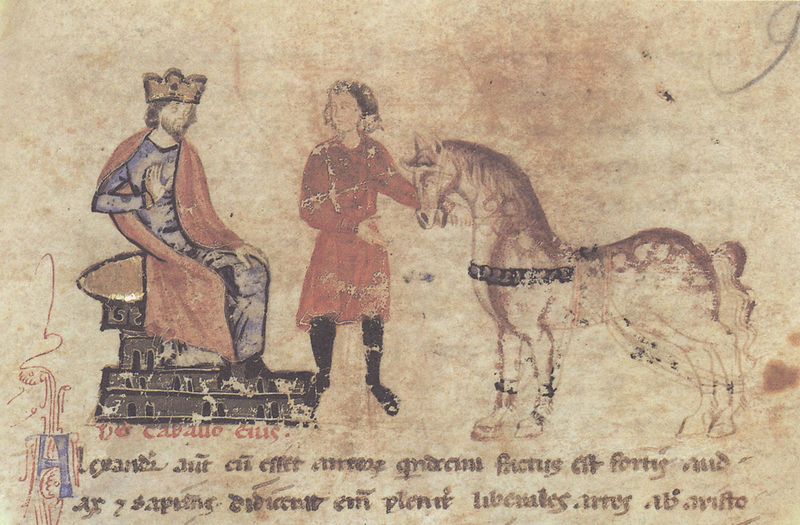
Titel: Alexanderroman
Institution: Leipzig, Stadtbibliothek
Schlagwörter: blau, hand, umhang, zeichnung, rot, diener, blatt, krone, pferd, reiter, schrift, papier, kaiser, könig, thron, buch, kloster, seite, buchseite, fragment, mittelalter, romanik, mönch, auszug, latein, buchmalerei, alexander, manuskript, minuskel, karolingisch, untertan, faksimile, buchnalerei, manuskel, eius, caballo